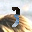
Label: 3